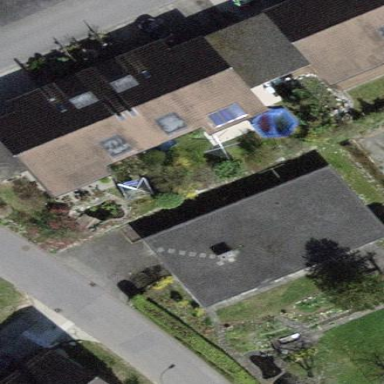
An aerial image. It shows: Building with tiled roof.